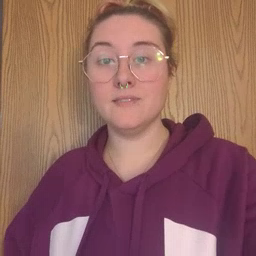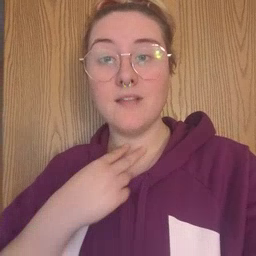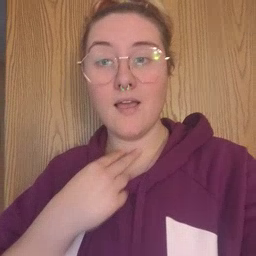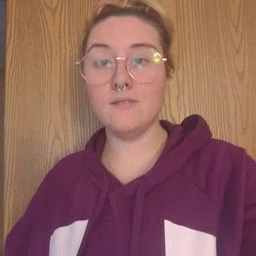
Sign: stuck